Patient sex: M
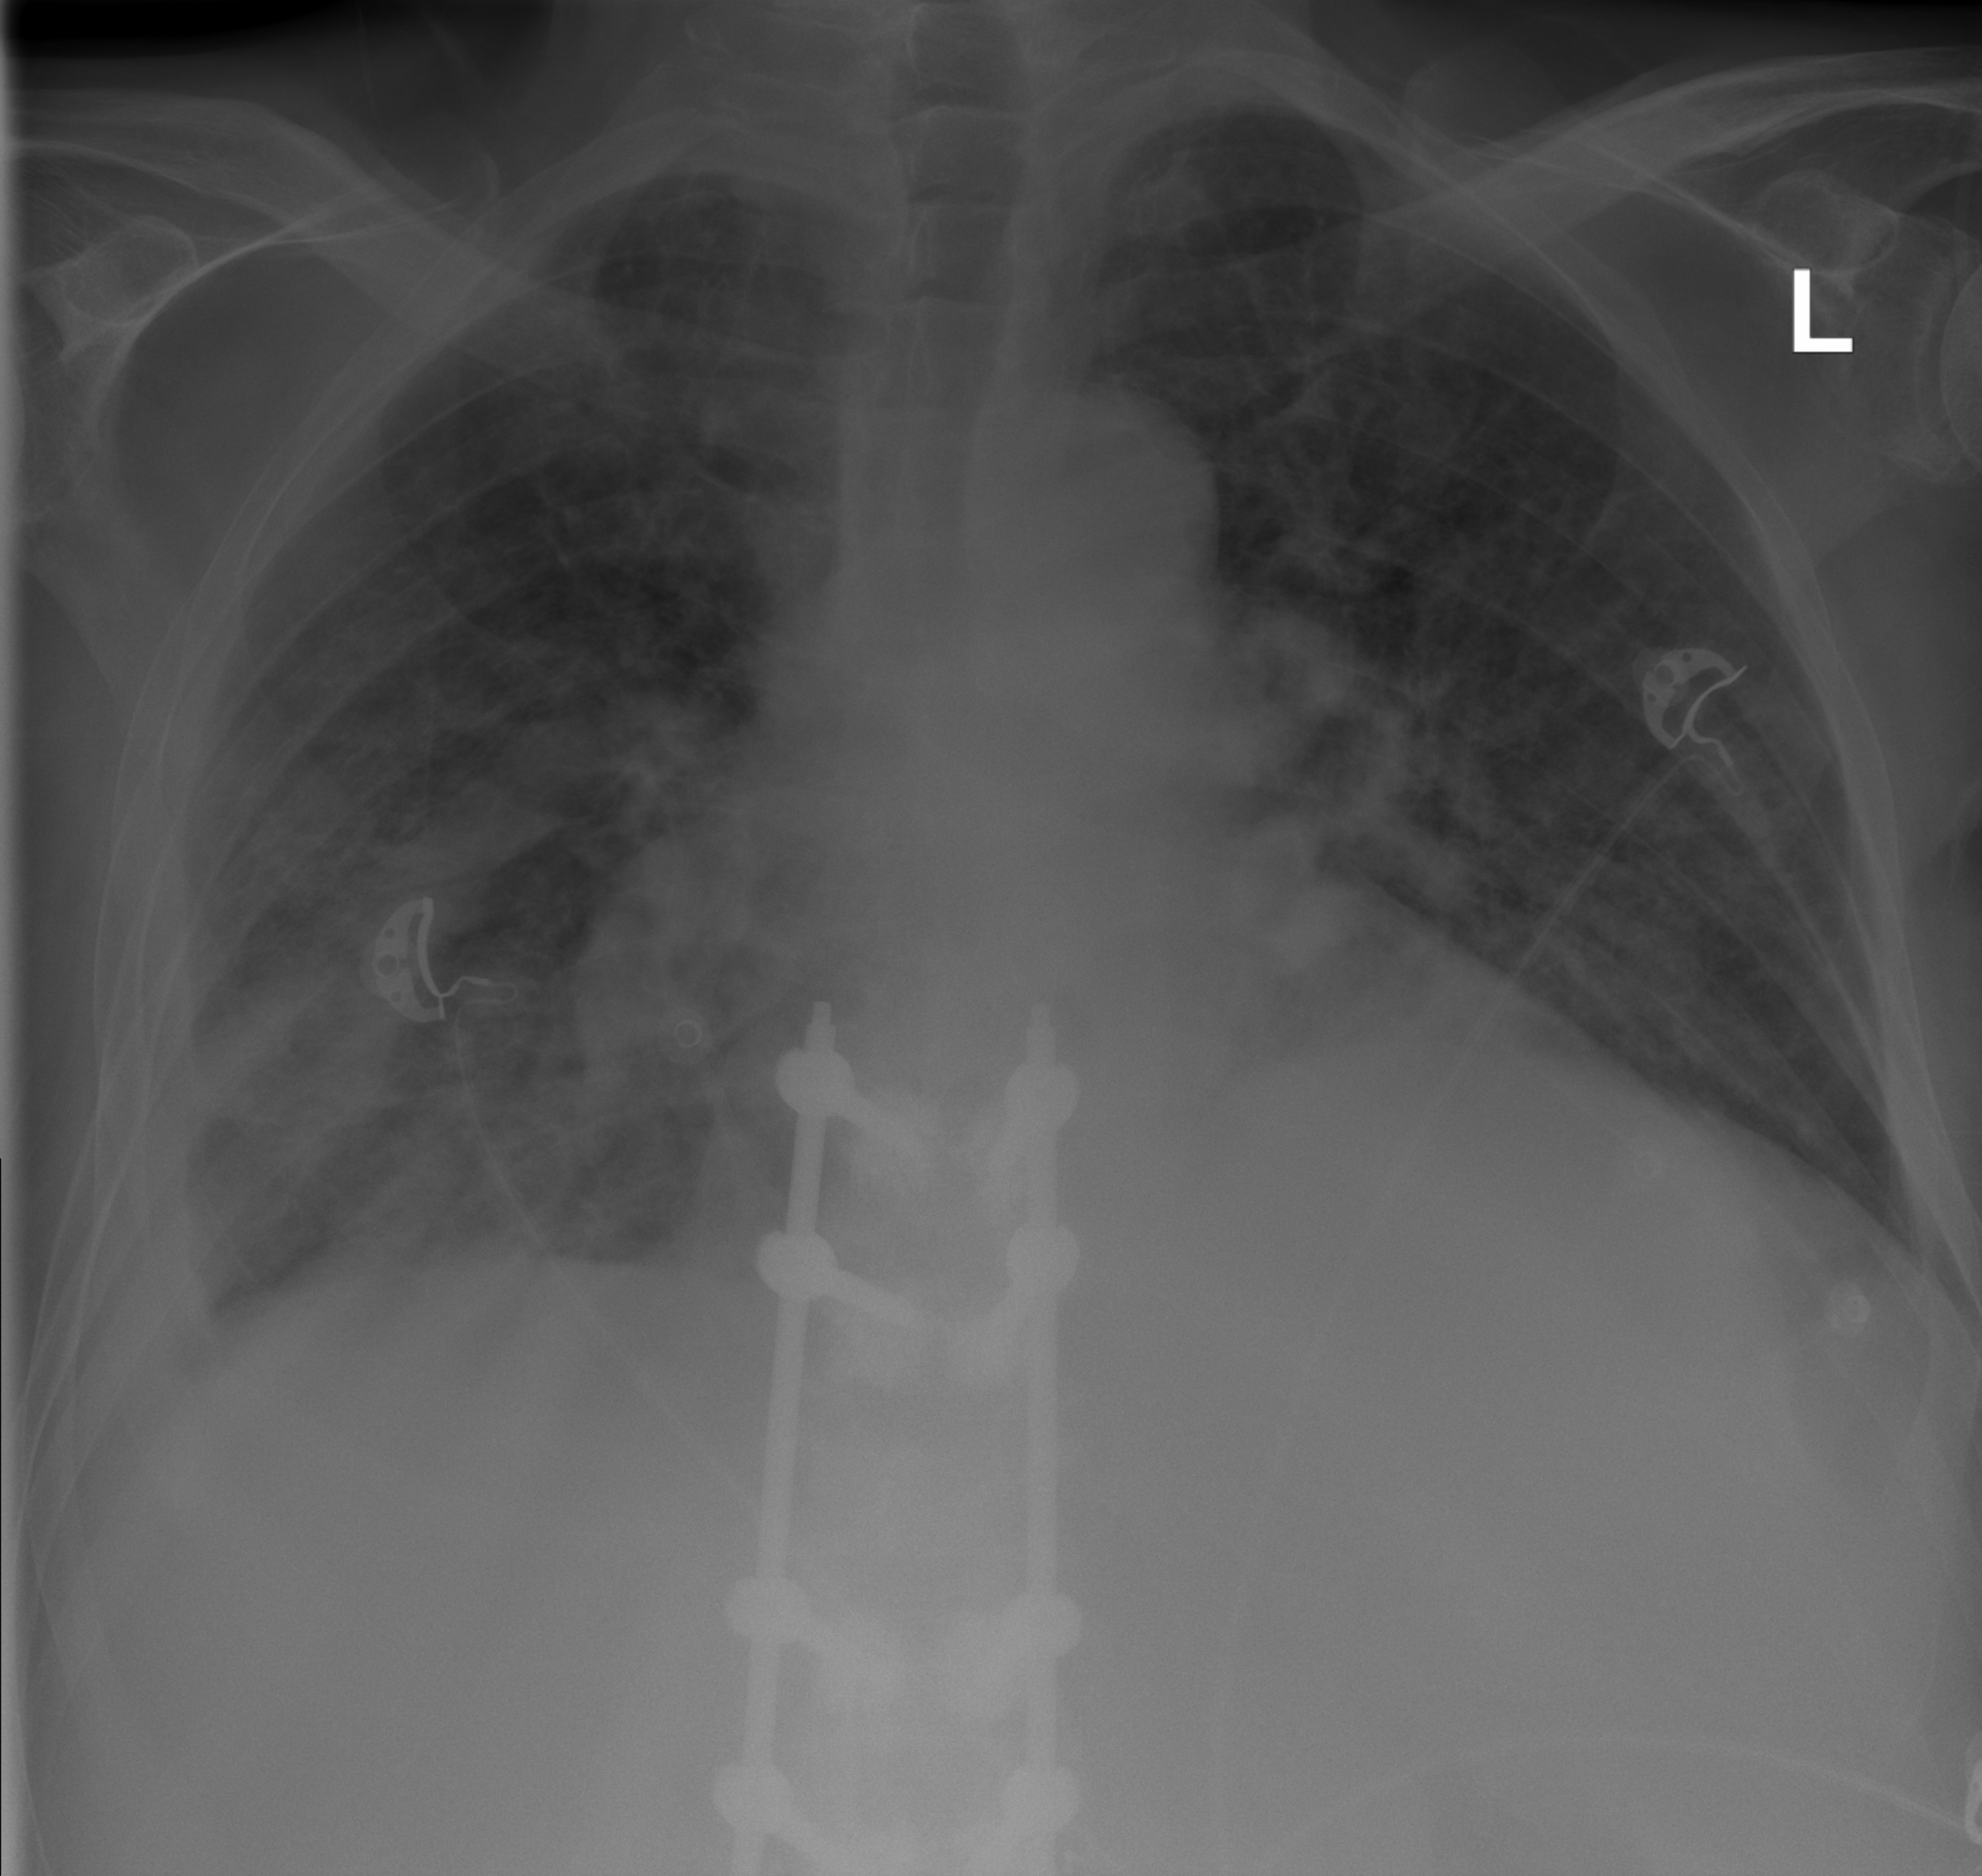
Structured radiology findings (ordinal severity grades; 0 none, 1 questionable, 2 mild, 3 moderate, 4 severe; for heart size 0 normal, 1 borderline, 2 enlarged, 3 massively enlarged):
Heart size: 2
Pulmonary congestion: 3
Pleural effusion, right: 2
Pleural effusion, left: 0
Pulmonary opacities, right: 3
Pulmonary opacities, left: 2
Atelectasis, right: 3
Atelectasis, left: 3